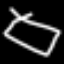
Label: diamond